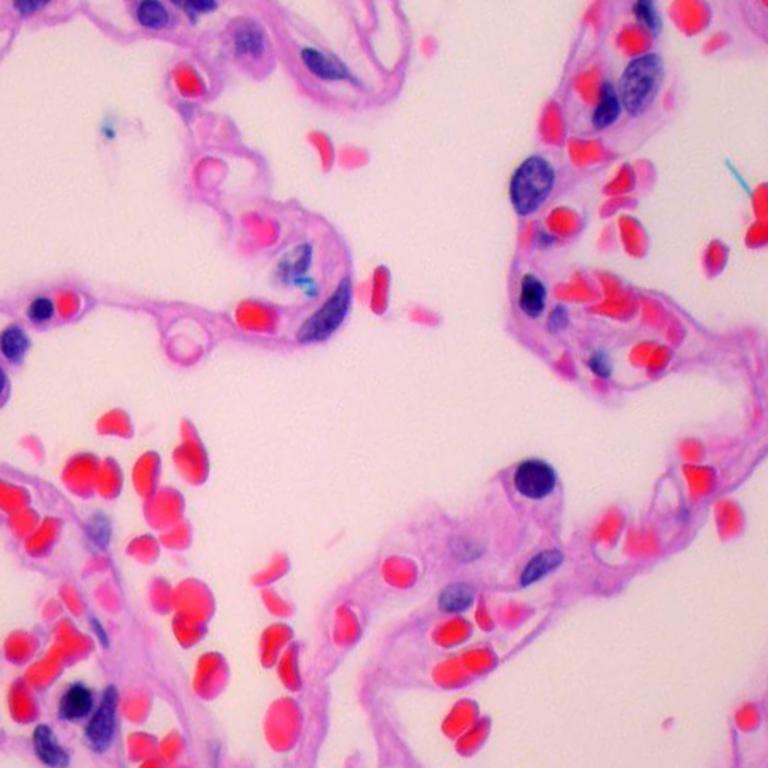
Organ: lung
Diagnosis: benign